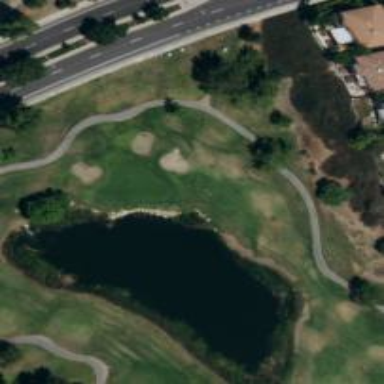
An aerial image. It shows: Golf hole.